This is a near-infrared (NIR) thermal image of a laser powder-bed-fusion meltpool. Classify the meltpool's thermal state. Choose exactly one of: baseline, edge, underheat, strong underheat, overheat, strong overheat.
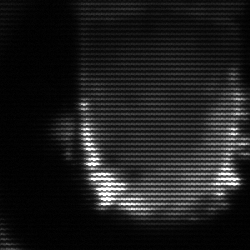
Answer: baseline